Question: Hi by doing java code i have done successfully add textview in relative layout like BOTTOM|RIGHT
but i want to put textview above bottom bar layout
here is the image

here u can see that there is a textview which has white background image and its back it has black bottom baar i want to put textview above's bottom bar
Below is my java code
'''
LinearLayout bottomBar = (LinearLayout)findViewById(R.id.bottomBar);
RelativeLayout.LayoutParams params1 = new RelativeLayout.LayoutParams(150, 70);
params1.addRule(RelativeLayout.ALIGN_PARENT_BOTTOM, RelativeLayout.TRUE);
params1.addRule(RelativeLayout.ALIGN_PARENT_RIGHT, RelativeLayout.TRUE);
params1.addRule(RelativeLayout.ABOVE, bottomBar.getId());
butAddText.setLayoutParams(params1);
'''
By doing this i have added bottom left but last two lines is not working i can not add textview above the bottom bar..
can any body help me please
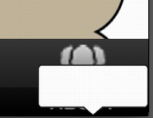
Answer: I suspect the problem is that you've set 2 conflicting rules.
Try to remove the next line:
'''
params1.addRule(RelativeLayout.ALIGN_PARENT_BOTTOM, RelativeLayout.TRUE);
'''
The reason: you've tried to set the view to the bottom of its parent, and also above another view.